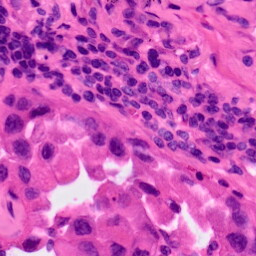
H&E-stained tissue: Lung